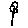
Label: flower